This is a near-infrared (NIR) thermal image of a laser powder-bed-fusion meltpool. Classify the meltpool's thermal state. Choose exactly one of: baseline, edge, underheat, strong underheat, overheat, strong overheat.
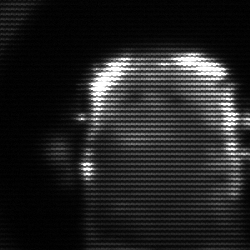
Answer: baseline